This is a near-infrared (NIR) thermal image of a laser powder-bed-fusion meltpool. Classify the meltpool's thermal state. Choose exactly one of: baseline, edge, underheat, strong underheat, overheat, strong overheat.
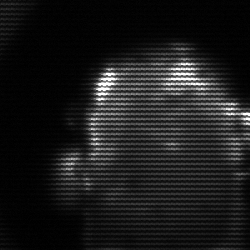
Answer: baseline